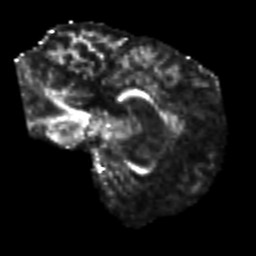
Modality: FA
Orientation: sagittal
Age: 54
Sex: female
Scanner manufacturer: siemens
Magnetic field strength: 3 T
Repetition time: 7.3 s
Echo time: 0.087 s